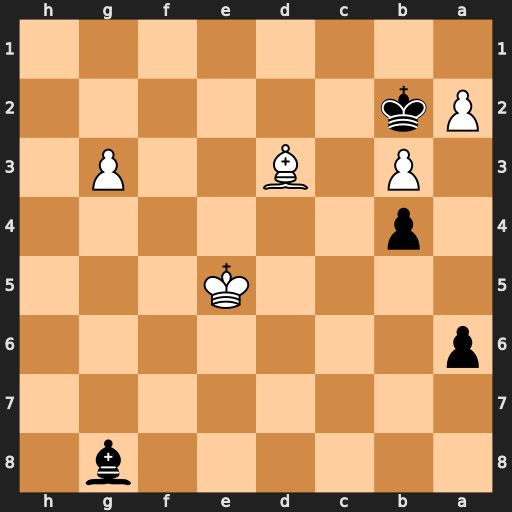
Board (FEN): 6b1/8/p7/4K3/1p6/1P1B2P1/Pk6/8
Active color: b
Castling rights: -
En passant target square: -
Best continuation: a5 Bc4 a4